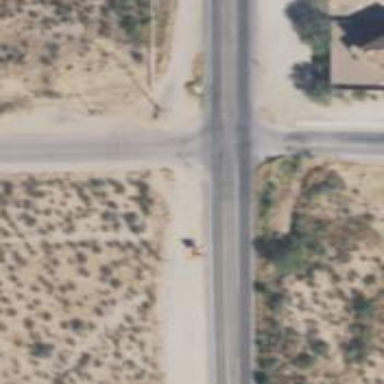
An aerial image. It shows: Road with stop sign.